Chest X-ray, PA view. Patient: 43 years old, sex M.
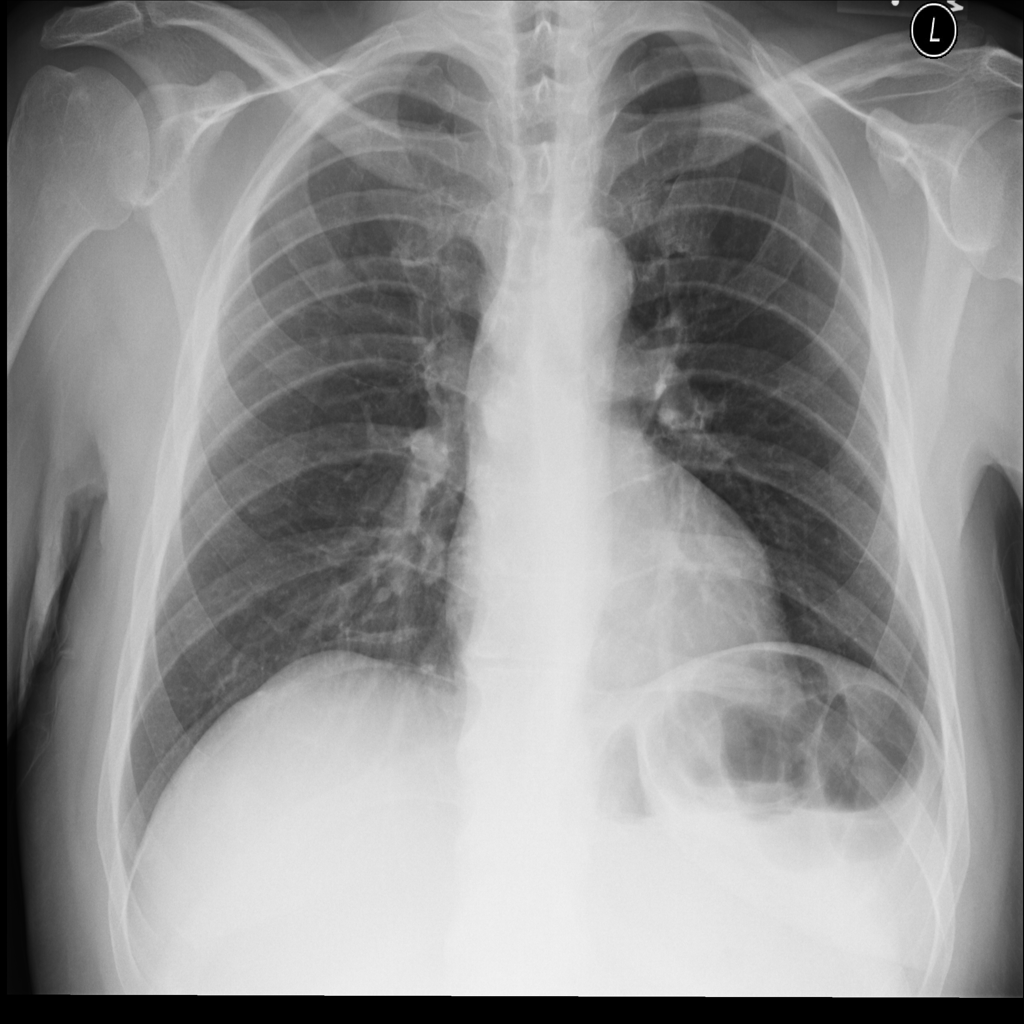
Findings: No Finding